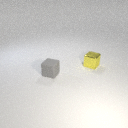
small yellow metal cube to the right of small gray rubber cube